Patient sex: F
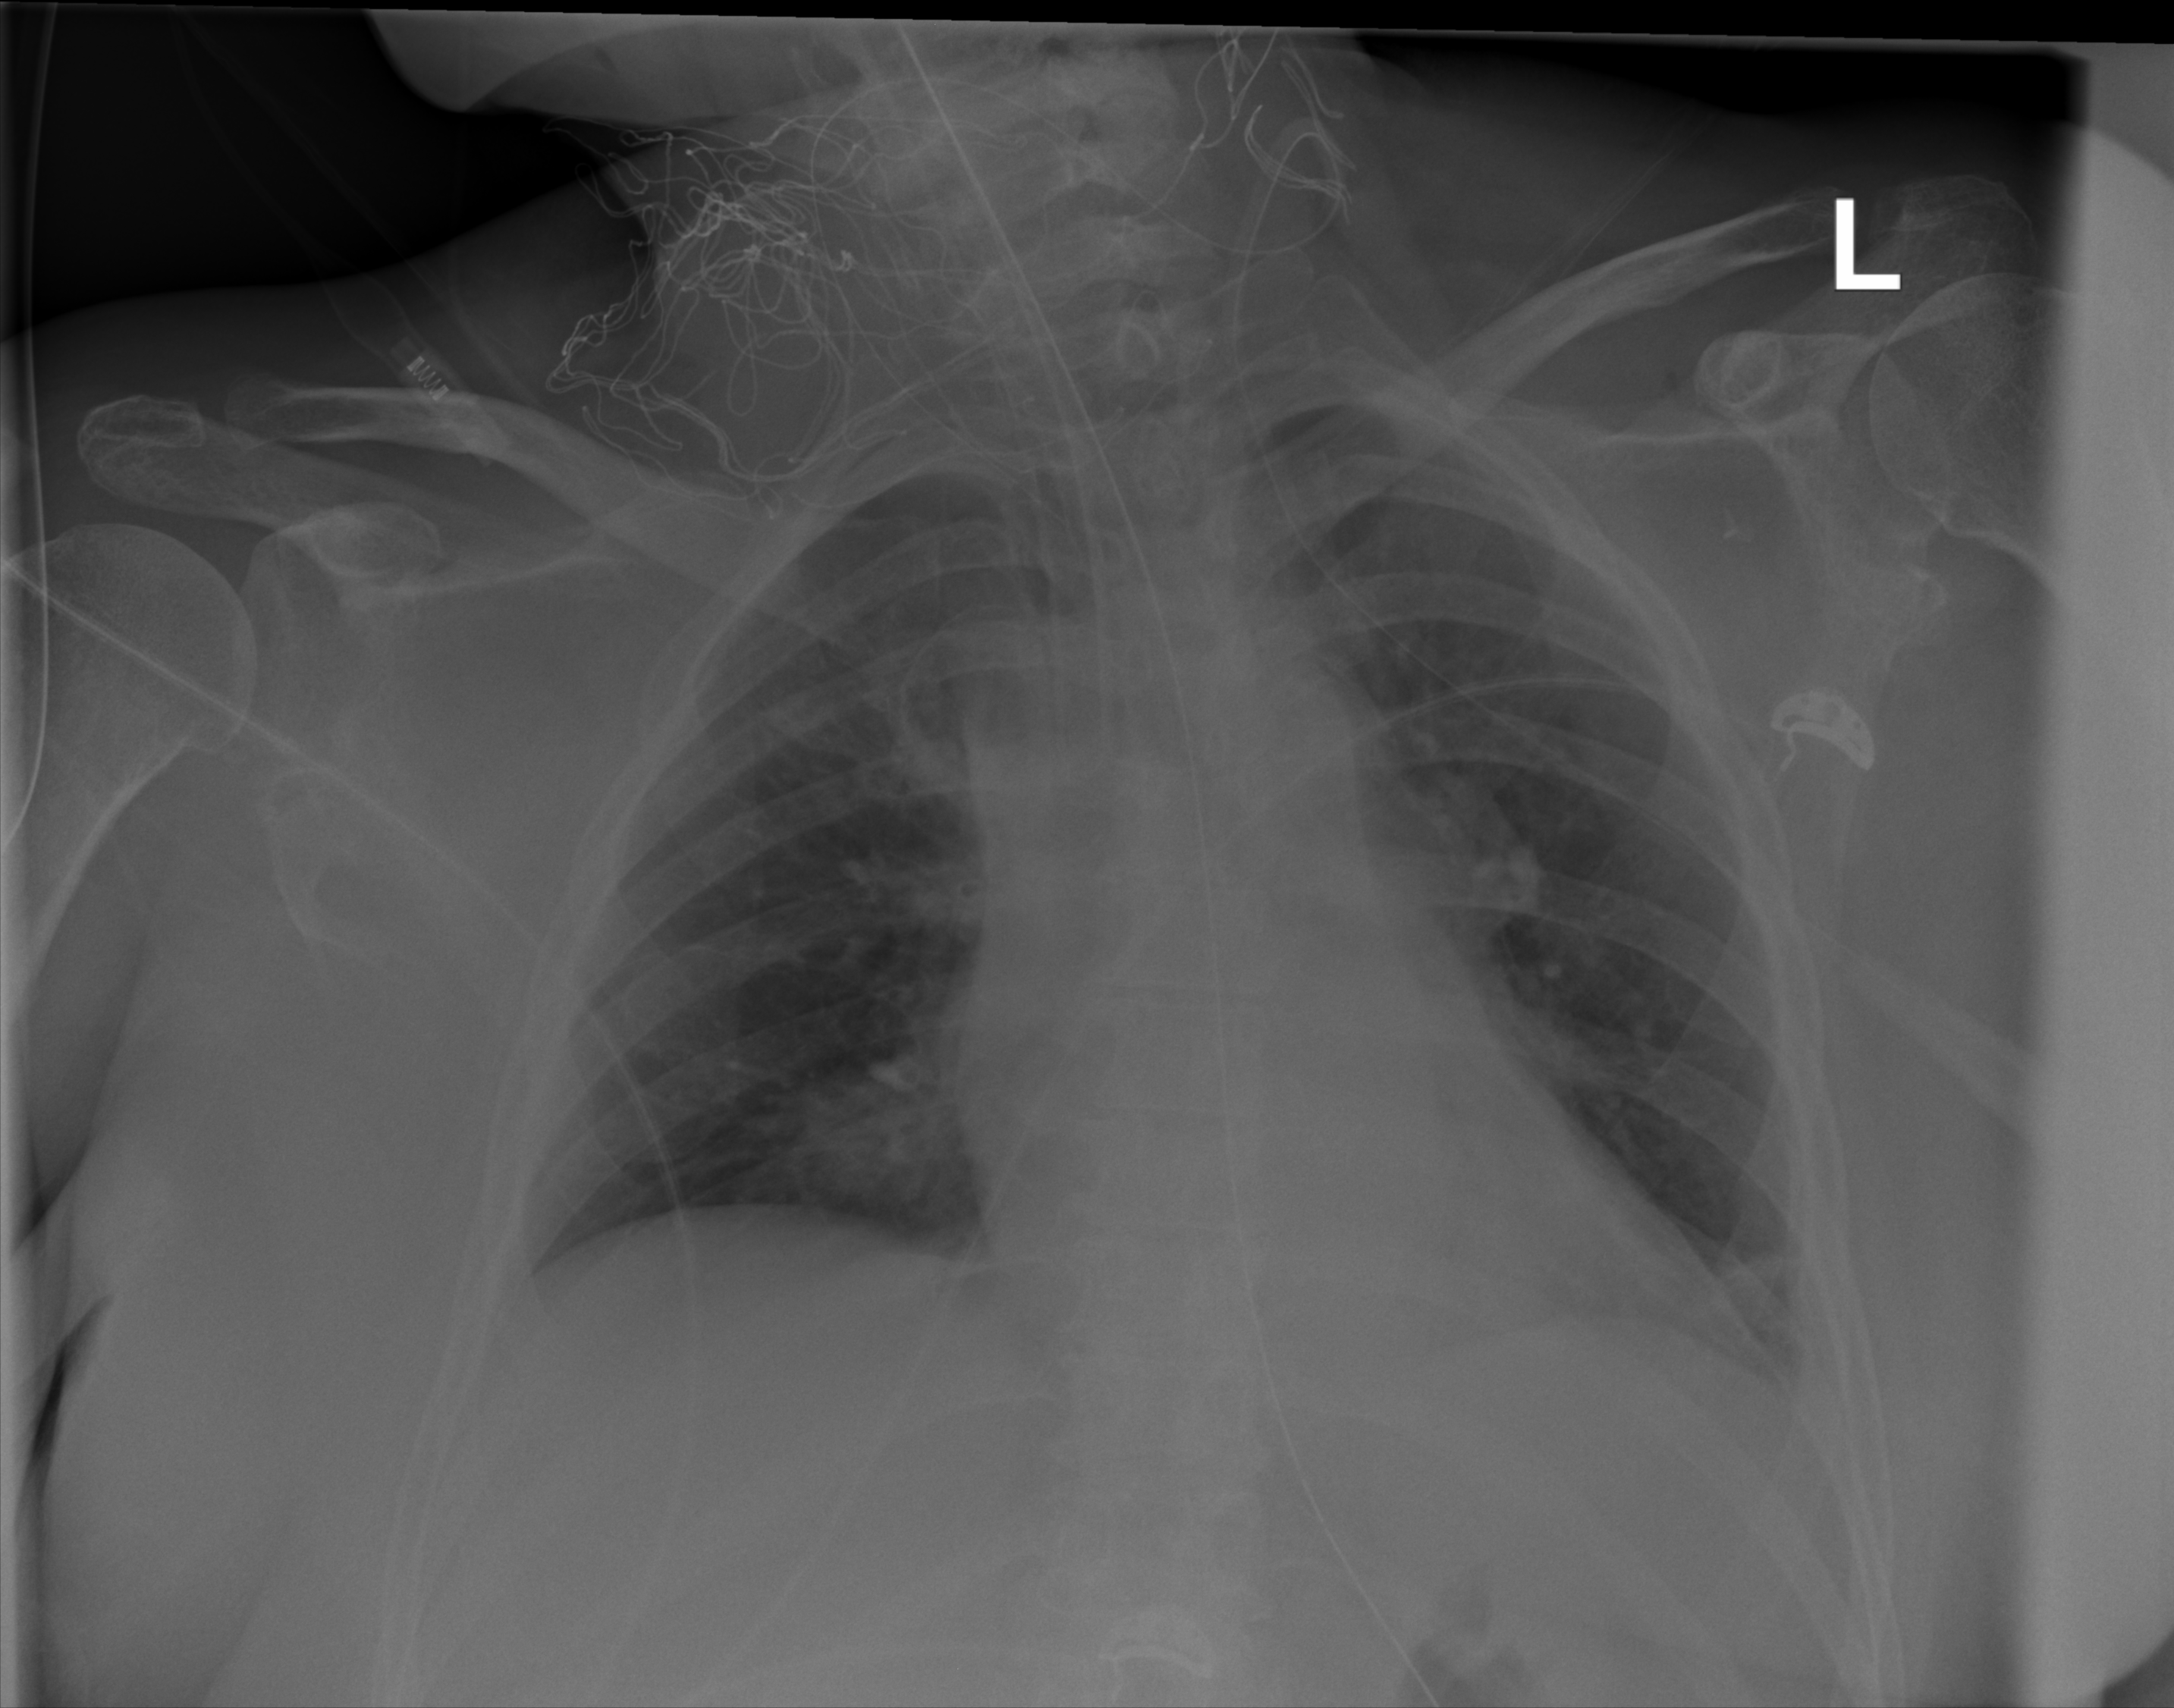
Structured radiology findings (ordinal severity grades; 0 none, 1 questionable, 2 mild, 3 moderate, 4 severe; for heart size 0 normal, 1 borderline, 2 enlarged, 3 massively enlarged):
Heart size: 1
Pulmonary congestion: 0
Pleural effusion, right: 0
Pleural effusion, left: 0
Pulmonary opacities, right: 2
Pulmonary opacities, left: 0
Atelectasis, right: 0
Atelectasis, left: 0